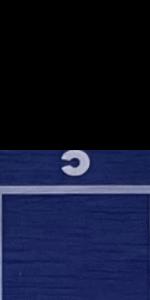
Label: Empty